Field crop: tomato
Growth stage: 1
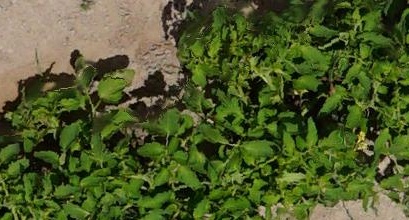
Species: tomato